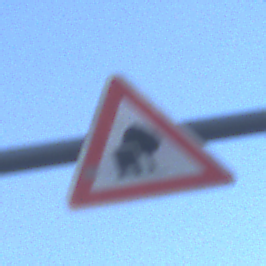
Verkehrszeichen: UnzureichendesLichtraumprofil
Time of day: SunriseSunset
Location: Outdoor (RoadRail)
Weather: Clear
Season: NotSpecified
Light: Natural